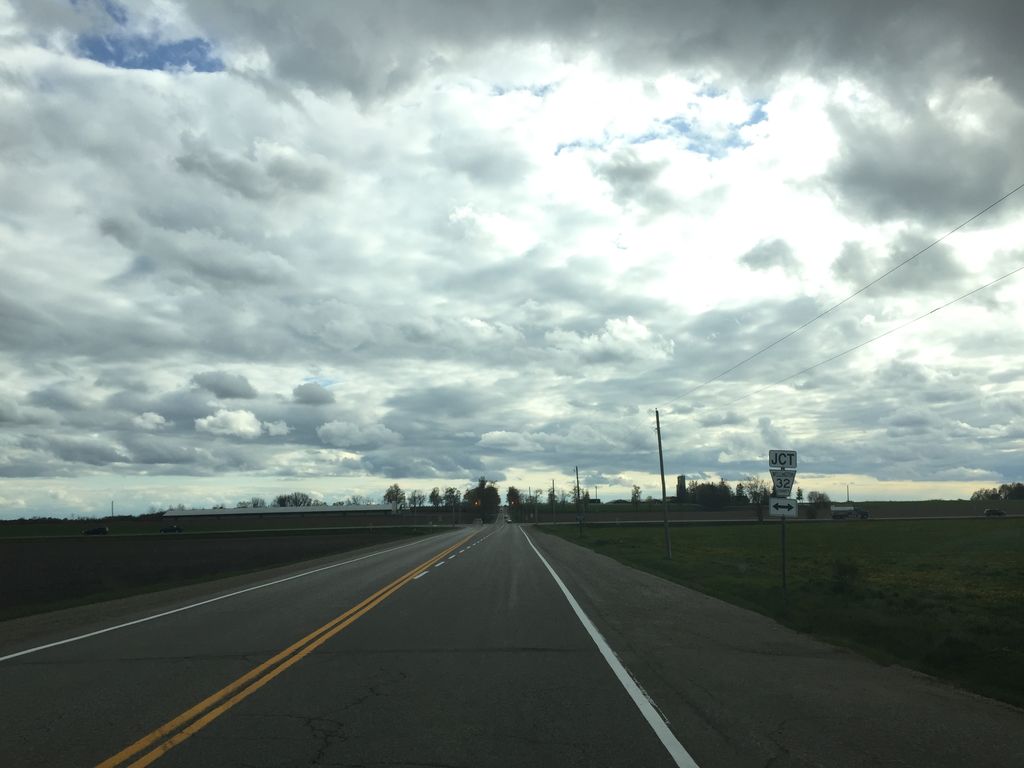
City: kitchener-waterloo